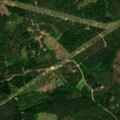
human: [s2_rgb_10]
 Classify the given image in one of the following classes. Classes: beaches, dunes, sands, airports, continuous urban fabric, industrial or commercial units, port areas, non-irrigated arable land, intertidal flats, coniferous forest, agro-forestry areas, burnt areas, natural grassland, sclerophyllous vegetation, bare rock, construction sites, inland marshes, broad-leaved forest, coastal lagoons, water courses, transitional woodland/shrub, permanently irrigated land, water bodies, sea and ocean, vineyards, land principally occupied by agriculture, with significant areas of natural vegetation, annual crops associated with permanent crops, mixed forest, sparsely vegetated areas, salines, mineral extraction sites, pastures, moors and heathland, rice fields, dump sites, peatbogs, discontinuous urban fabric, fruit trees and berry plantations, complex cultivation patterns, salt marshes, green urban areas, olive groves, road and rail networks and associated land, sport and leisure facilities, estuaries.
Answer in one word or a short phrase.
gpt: coniferous forest, transitional woodland/shrub